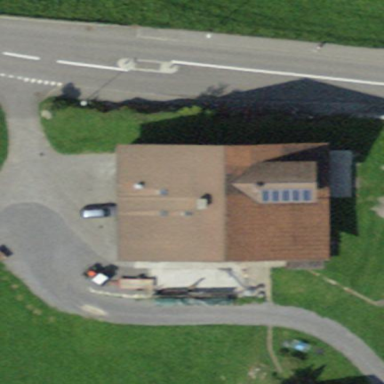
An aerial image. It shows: Farm building.